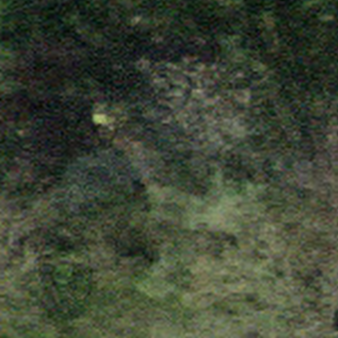
Label: other